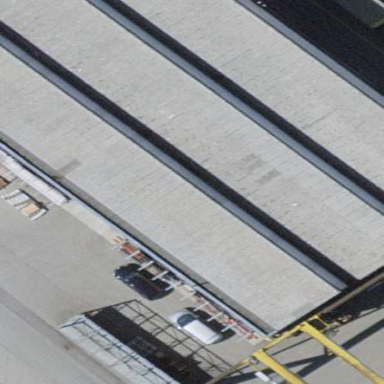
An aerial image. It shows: Industrial building.